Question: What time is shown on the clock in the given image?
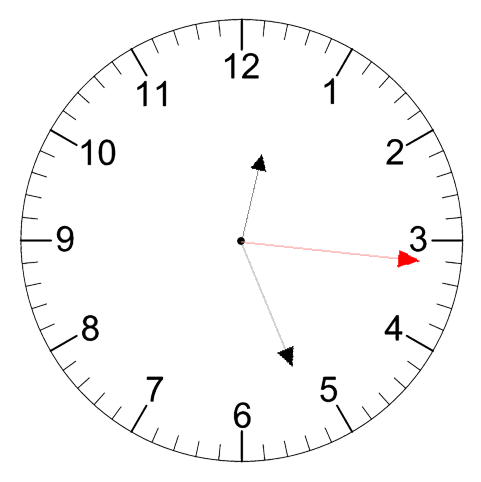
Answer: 12:26:16